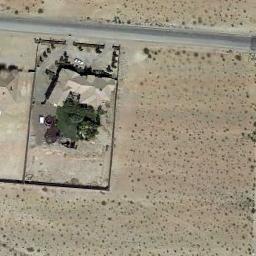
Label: sparse_residential